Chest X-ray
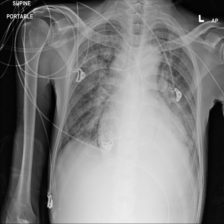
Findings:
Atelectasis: negative
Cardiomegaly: negative
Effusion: negative
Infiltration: negative
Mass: negative
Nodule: negative
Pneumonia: negative
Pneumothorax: negative
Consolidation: negative
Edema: negative
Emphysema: negative
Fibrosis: negative
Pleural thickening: negative
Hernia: negative